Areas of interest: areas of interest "Memorial Hall for the Victims of the Nanjing Massacre by the Japanese Invading Army"
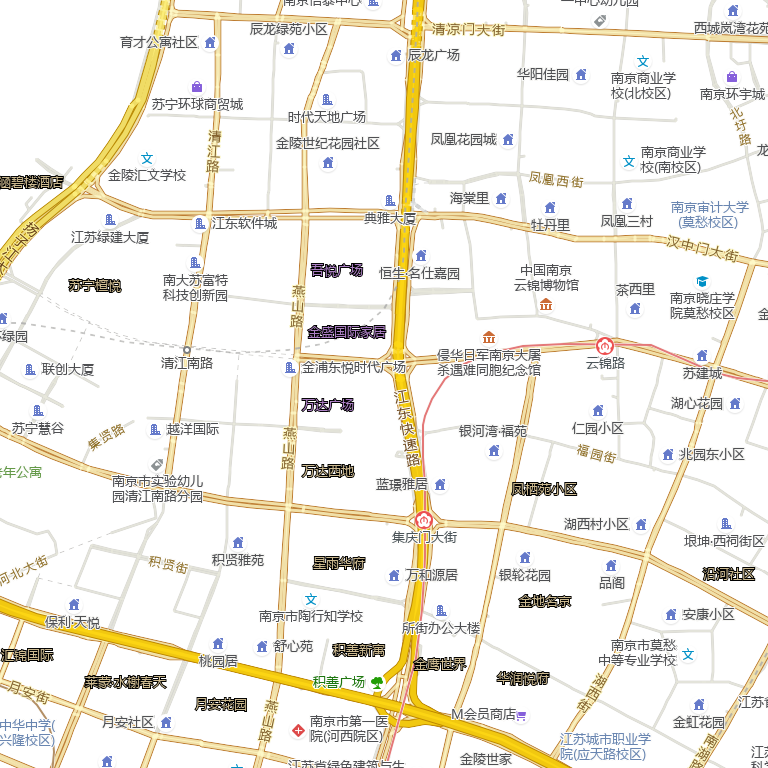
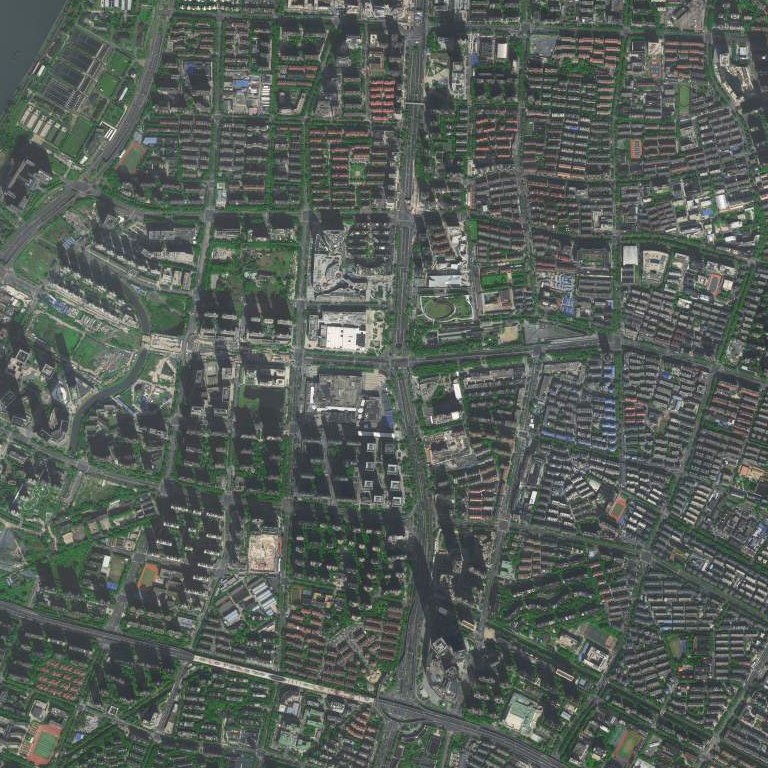